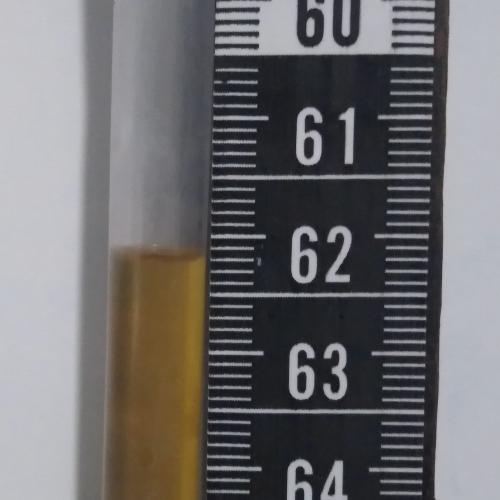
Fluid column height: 62.2 cm